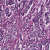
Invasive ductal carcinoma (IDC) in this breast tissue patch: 1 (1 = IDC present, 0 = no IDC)